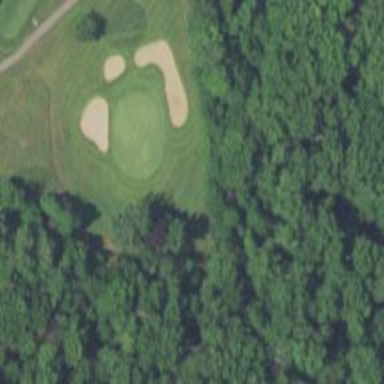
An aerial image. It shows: Golf hole.